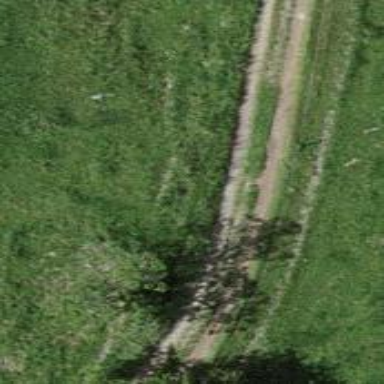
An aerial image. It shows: Paved track road.